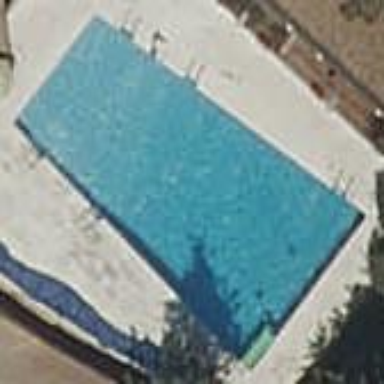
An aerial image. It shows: Swimming pool located in leisure land.